Field crop: tomato
Growth stage: 2
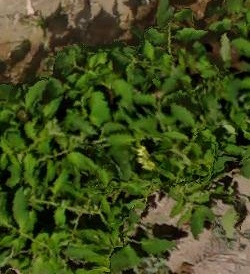
Species: tomato